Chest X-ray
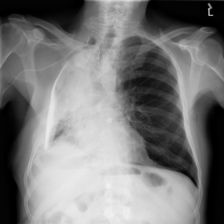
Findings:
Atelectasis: negative
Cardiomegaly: negative
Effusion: negative
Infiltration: negative
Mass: negative
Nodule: negative
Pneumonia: negative
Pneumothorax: negative
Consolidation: negative
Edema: negative
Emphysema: negative
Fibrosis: negative
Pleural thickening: negative
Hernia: negative